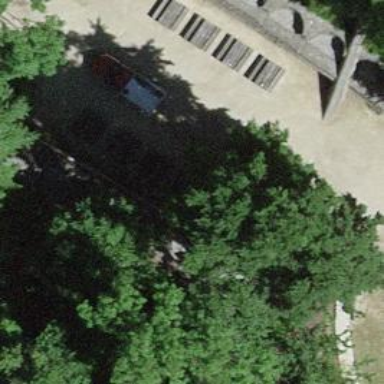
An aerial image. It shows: Picnic table located in leisure land area.